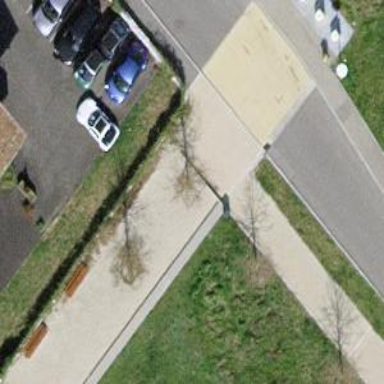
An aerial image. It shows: Pedestrian road.